Question: Basically, I want a button that looks like this as the end result:

Where the button spans two lines, and the top line is of larger font-size. In this picture the top is 38pt and the bottom is 24pt.
I'm aware this would be a task for NSAttributedString, but I'm having trouble figuring out how to do it correctly. I have a UIButton in my storyboard with the text set to attributed (and line break set to word wrap), then an outlet where in 'viewDidLoad' I do the following:
'''
UIFont *font = [UIFont systemFontOfSize:39.0];
UIFont *font2= [UIFont systemFontOfSize:17.0];
NSMutableAttributedString *string = [[NSMutableAttributedString alloc] initWithString:@"625 WPM"];
[string addAttribute:NSFontAttributeName value:font range:NSMakeRange(0, string.length)];
[string addAttribute:NSFontAttributeName value:font2 range:NSMakeRange(string.length - 2, 2)];
self.button.titleLabel.attributedText = string;
'''
Basically I give everything a large font, then for the last few letters I make it smaller. But it simply comes out looking bold.
What am I doing wrong?
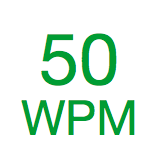
Answer: the 'titleLabel' of a 'UIButton' is not accessible in the same ways a standalone 'UILabel' is.
You'll want to use 'UIButton''s 'setAttributedTitle:forState:' method.
edit: (adding to answer line spacing question)
in this example, the attribute is 'NSParagraphStyleAttributeName' and the value is 'pStyle'
'''
NSMutableParagraphStyle *pStyle = [[NSMutableParagraphStyle alloc] init];
pStyle.lineSpacing = 8;
return @{
NSParagraphStyleAttributeName : pStyle
};
'''